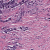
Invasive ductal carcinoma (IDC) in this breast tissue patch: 1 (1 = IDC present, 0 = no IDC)